Question: I have two web pages.
# index.php
This contains a form
'''
<form id="searchForm" class="" action="search.php" method="get" style="position:absolute; top:150pt; left:10pt; font-size:17pt;">
<label for="">Postcode</label>
<input type="text" id="postcode" name="postcode" value="" placeholder="AB12 3CD" oninput="checkPostcode()">
<!-- function isValidPostcode(p) {
var postcodeRegEx = /[A-Z]{1,2}[0-9]{1,2} ?[0-9][A-Z]{2}/i;
return postcodeRegEx.test(p);
} -->
<br>
<label for="">Type of Course</label>
<select class="" name="coursetype">
<option value="" disabled selected></option>
<option value="online">Online</option>
<option value="">In Person</option>
</select>
<br>
<input type="submit" value="Search">
</form>
'''
when the form has submitted the action in search.php
# search.php
This shows the same form with the inputted data from the previous page
'''
<?PHP $postcode = $_GET['postcode'];?>
<form class="" action="search.php" method="get">
Postcode <input type="text" name="postcode" value="
<?php
$postcode = str_replace('%20', ' ', $postcode);
$postcode = str_replace('-', ' ', $postcode);
$postcode = str_replace('%09', '', $postcode); // This line was added to try to remove
the tabs
echo $postcode;
?>
">
Tags
<select id="tagsInput" class="js-example-basic-hide-search-multi" name="specialities[]"
multiple="multiple" onkeyup="filterTags()">
<option value="AL">Lorem</option>
<option value="WY">ipsum</option>
</select>
<script>
$(document).ready(function() {
$('.js-example-basic-hide-search-multi').select2({language: "en"});
})
</script>
<script>
function filterTags() {
var input, filter, table, tr, td, i, txtValue;
input = document.getElementById("tagsInput");
filter = input.value.toUpperCase();
table = document.getElementById("searchTable");
tr = table.getElementsByTagName("tr");
for (i = 0; i < tr.length; i++) {
td = tr[i].getElementsByTagName("td")[2];
if (td) {
txtValue = td.textContent || td.innerText;
if (txtValue.toUpperCase().indexOf(filter) > -1) {
tr[i].style.display = "";
} else {
tr[i].style.display = "none";
}
}
}
}
</script>
<input type="submit" value="Submit">
</form>
'''
However, when the input is shown in search.php, there are two tabs on either side of the input.
How do I get rid of this?

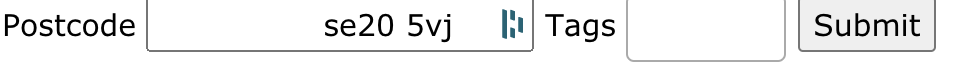
Answer: The problem is the line breaks in this part of your code.
'''
Postcode <input type="text" name="postcode" value="
<?php
$postcode = str_replace('%20', ' ', $postcode);
$postcode = str_replace('-', ' ', $postcode);
$postcode = str_replace('%09', '', $postcode);
echo $postcode;
?>
">
'''
To solve this, remove all the line breaks by putting the 'str_replace' lines before the 'HTML'
'''
$postcode = str_replace('%20', ' ', $postcode);
$postcode = str_replace('-', ' ', $postcode);
$postcode = str_replace('%09', '', $postcode);
Postcode <input type="text" name="postcode" value="<?php echo $postcode ?>">
'''
I also recommend putting all your 'POST' data validation before the 'HTML', doing this keeps your code looking a lot cleaner.